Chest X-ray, PA view. Patient: 73 years old, sex M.
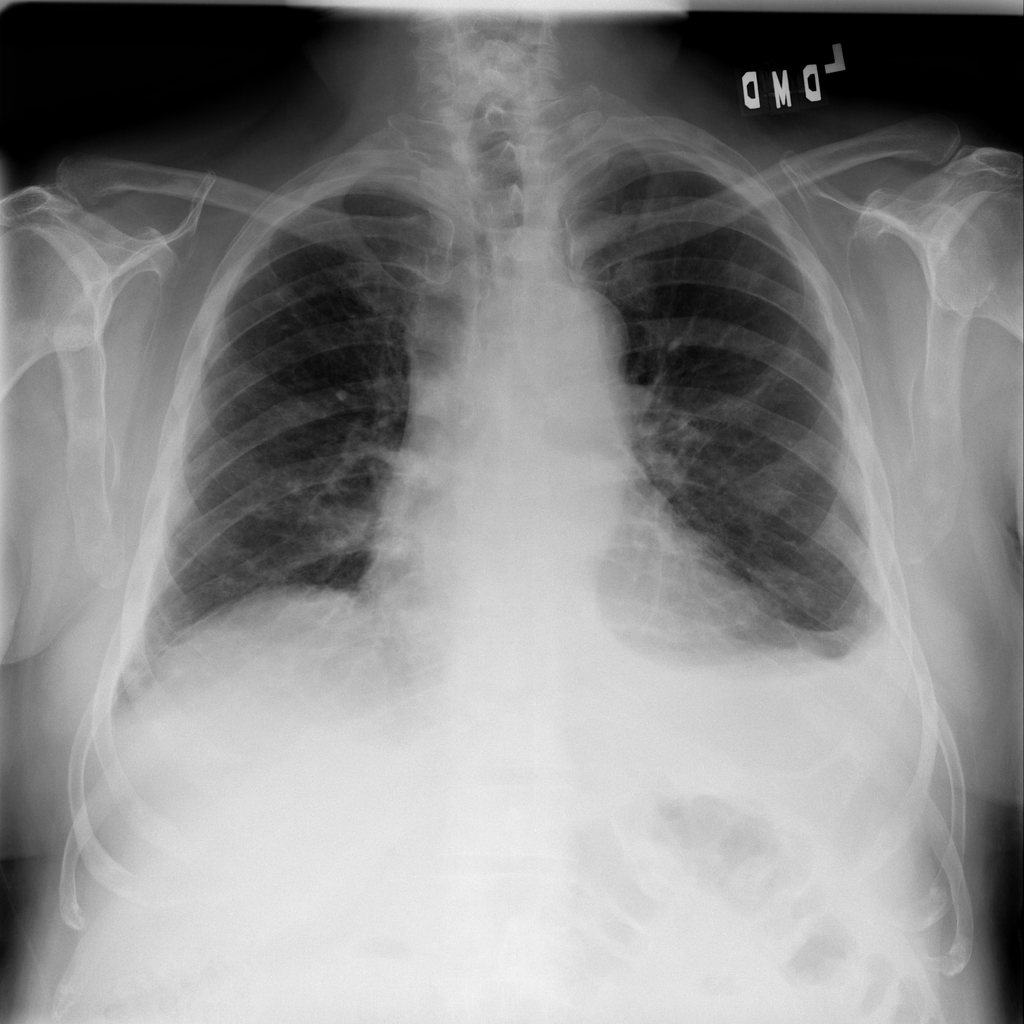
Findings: No Finding